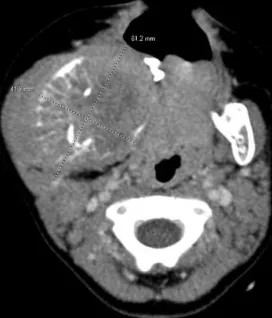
CT showing midline shift but no local invasion of the patient's epiglottis.
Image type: radiology (ct)